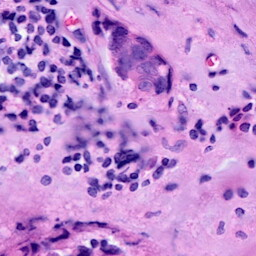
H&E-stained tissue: Breast